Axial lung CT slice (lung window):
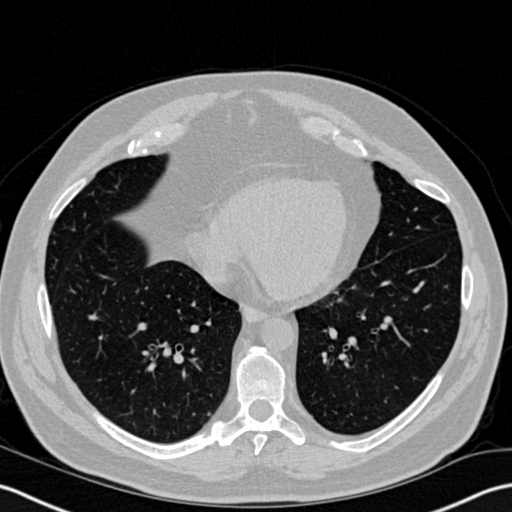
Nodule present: no